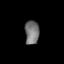
Tissue: lung
Cell type: Endothelial cells
Senescence score: 0.5419
Nuclear area (px): 338
Mean DAPI intensity: 115.195